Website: macys
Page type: delivery-shipping
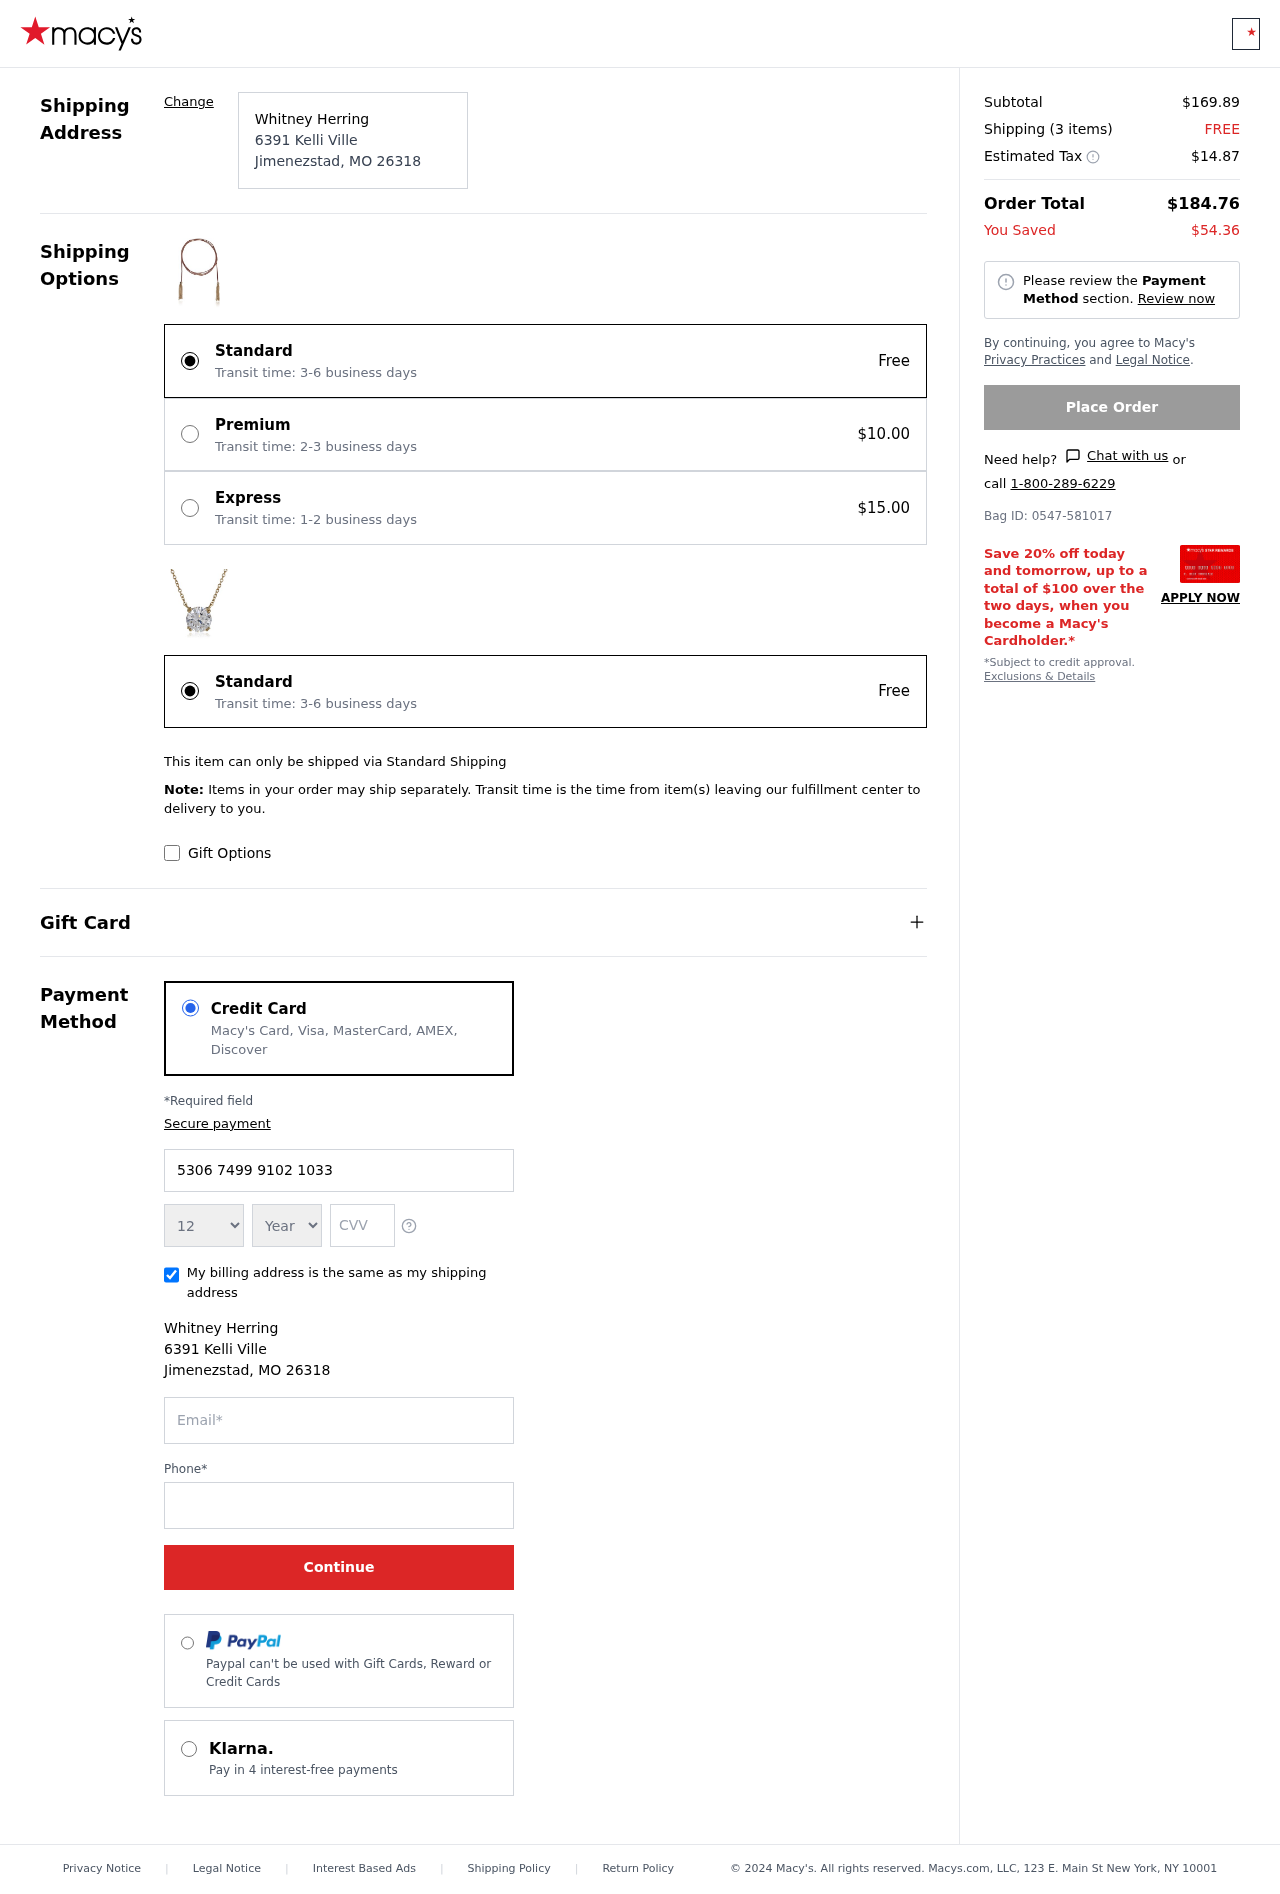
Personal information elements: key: PII_CARD_EXPIRY_MONTH
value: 12
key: PII_CARD_EXPIRY_YEAR
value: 30
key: PII_CITY
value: Jimenezstad
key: PII_CITY_STATE_ZIP
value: Jimenezstad, MO 26318
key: PII_FULLNAME
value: Whitney Herring
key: PII_POSTCODE
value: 26318
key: PII_STATE_ABBR
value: MO
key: PII_STREET
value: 6391 Kelli Ville
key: PII_CARD_NUMBER
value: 5306 7499 9102 1033
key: PII_CARD_CVV
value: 777
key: PII_EMAIL
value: whitneyherring@gmail.com
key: PII_PHONE
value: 3335377995
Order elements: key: ORDER_SUBTOTAL
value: $169.89
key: ORDER_NUM_ITEMS
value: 3
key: ORDER_SHIPPING_COST
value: FREE
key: ORDER_TAX
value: $14.87
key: ORDER_TOTAL
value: $184.76
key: ORDER_SAVINGS
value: $54.36
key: ORDER_BAG_ID
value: Bag ID: 0547-581017